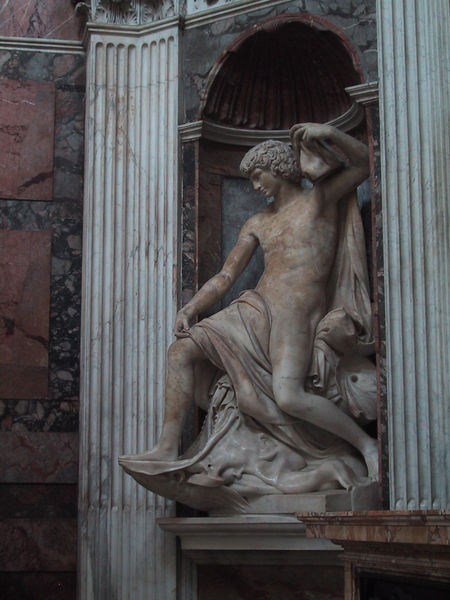
Titel: Jonas
Künstler: Lorenzetto
Standort: Rom, S. Maria del Popolo, Chigi-Kapelle (EU - I - Latium)
Schlagwörter: akt, kopf, mann, nackt, weiß, sitzen, marmor, säule, säulen, blick, gebäude, rot, tuch, arm, arme, falten, sockel, stehen, stein, stehend, stoff, tücher, decke, locken, skulptur, statue, beine, relief, bogen, italien, laufen, pilaster, thron, bildhauerei, plastik, junge, foto, nische, lendentuch, entspannt, jüngling, dekce, toga, griechisch, griechenland, kanneluren, muschel, laufend, staute, nishce, einbuchtung, lockn, hskulptur